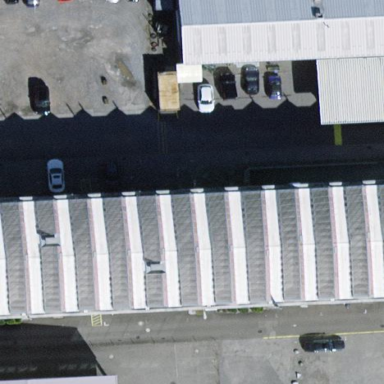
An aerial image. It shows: Commercial building.